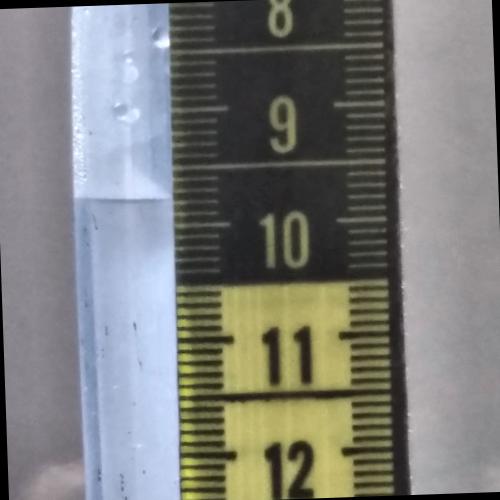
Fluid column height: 9.8 cm